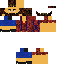
A male human skin with medium skin, wearing brown long hair dressed in a blue hoodie and blue pants, featuring a closed mouth.